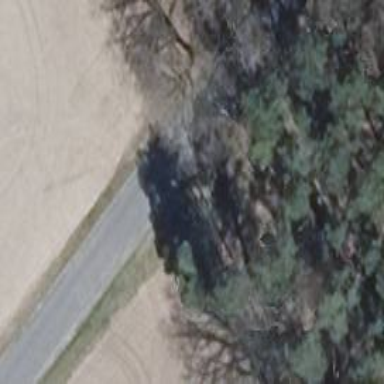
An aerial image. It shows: Unclassified road.